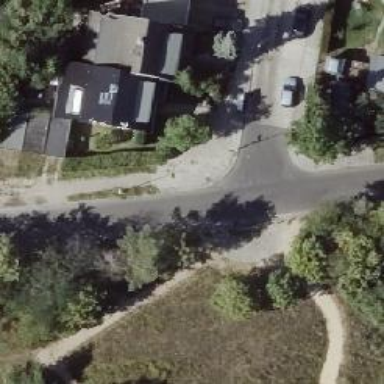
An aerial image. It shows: Compacted footway.